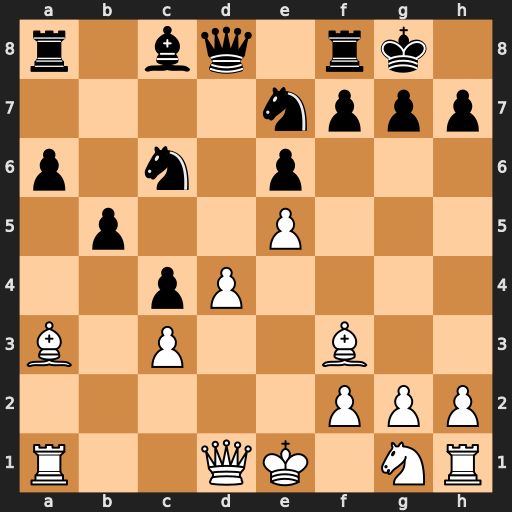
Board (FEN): r1bq1rk1/4nppp/p1n1p3/1p2P3/2pP4/B1P2B2/5PPP/R2QK1NR
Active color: w
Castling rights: KQ
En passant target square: -
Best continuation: Bxe7 Qxe7 Bxc6